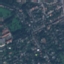
Land use / land cover class: Residential